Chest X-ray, AP view. Patient: 29 years old, sex M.
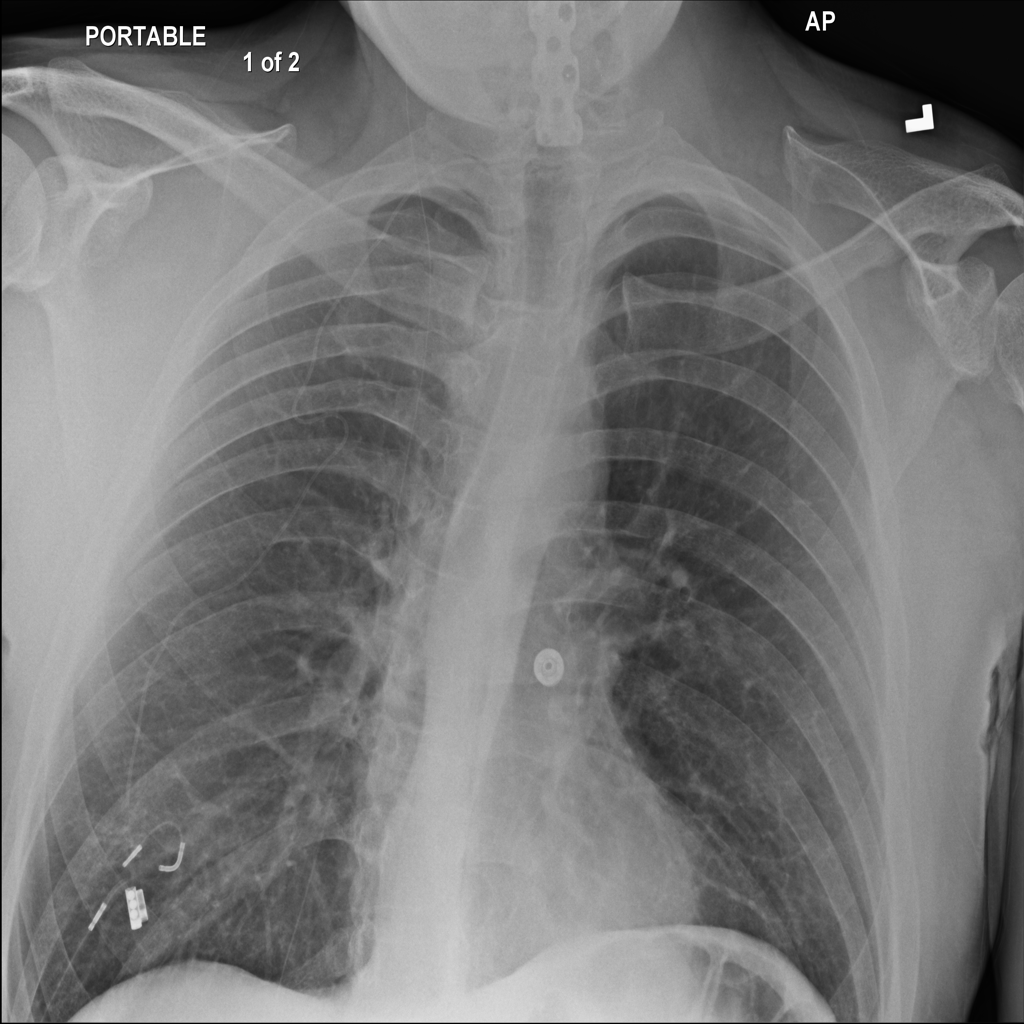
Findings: No Finding